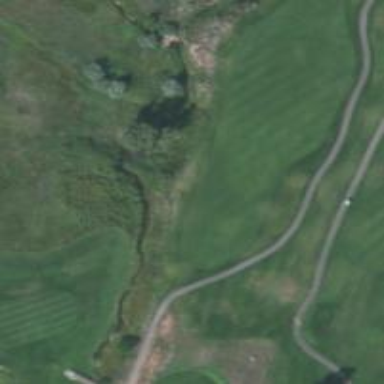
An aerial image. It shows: View of golf hole.